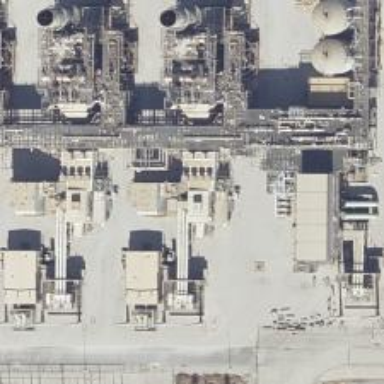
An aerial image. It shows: Generator powered by gas. It is combined cycle generator.